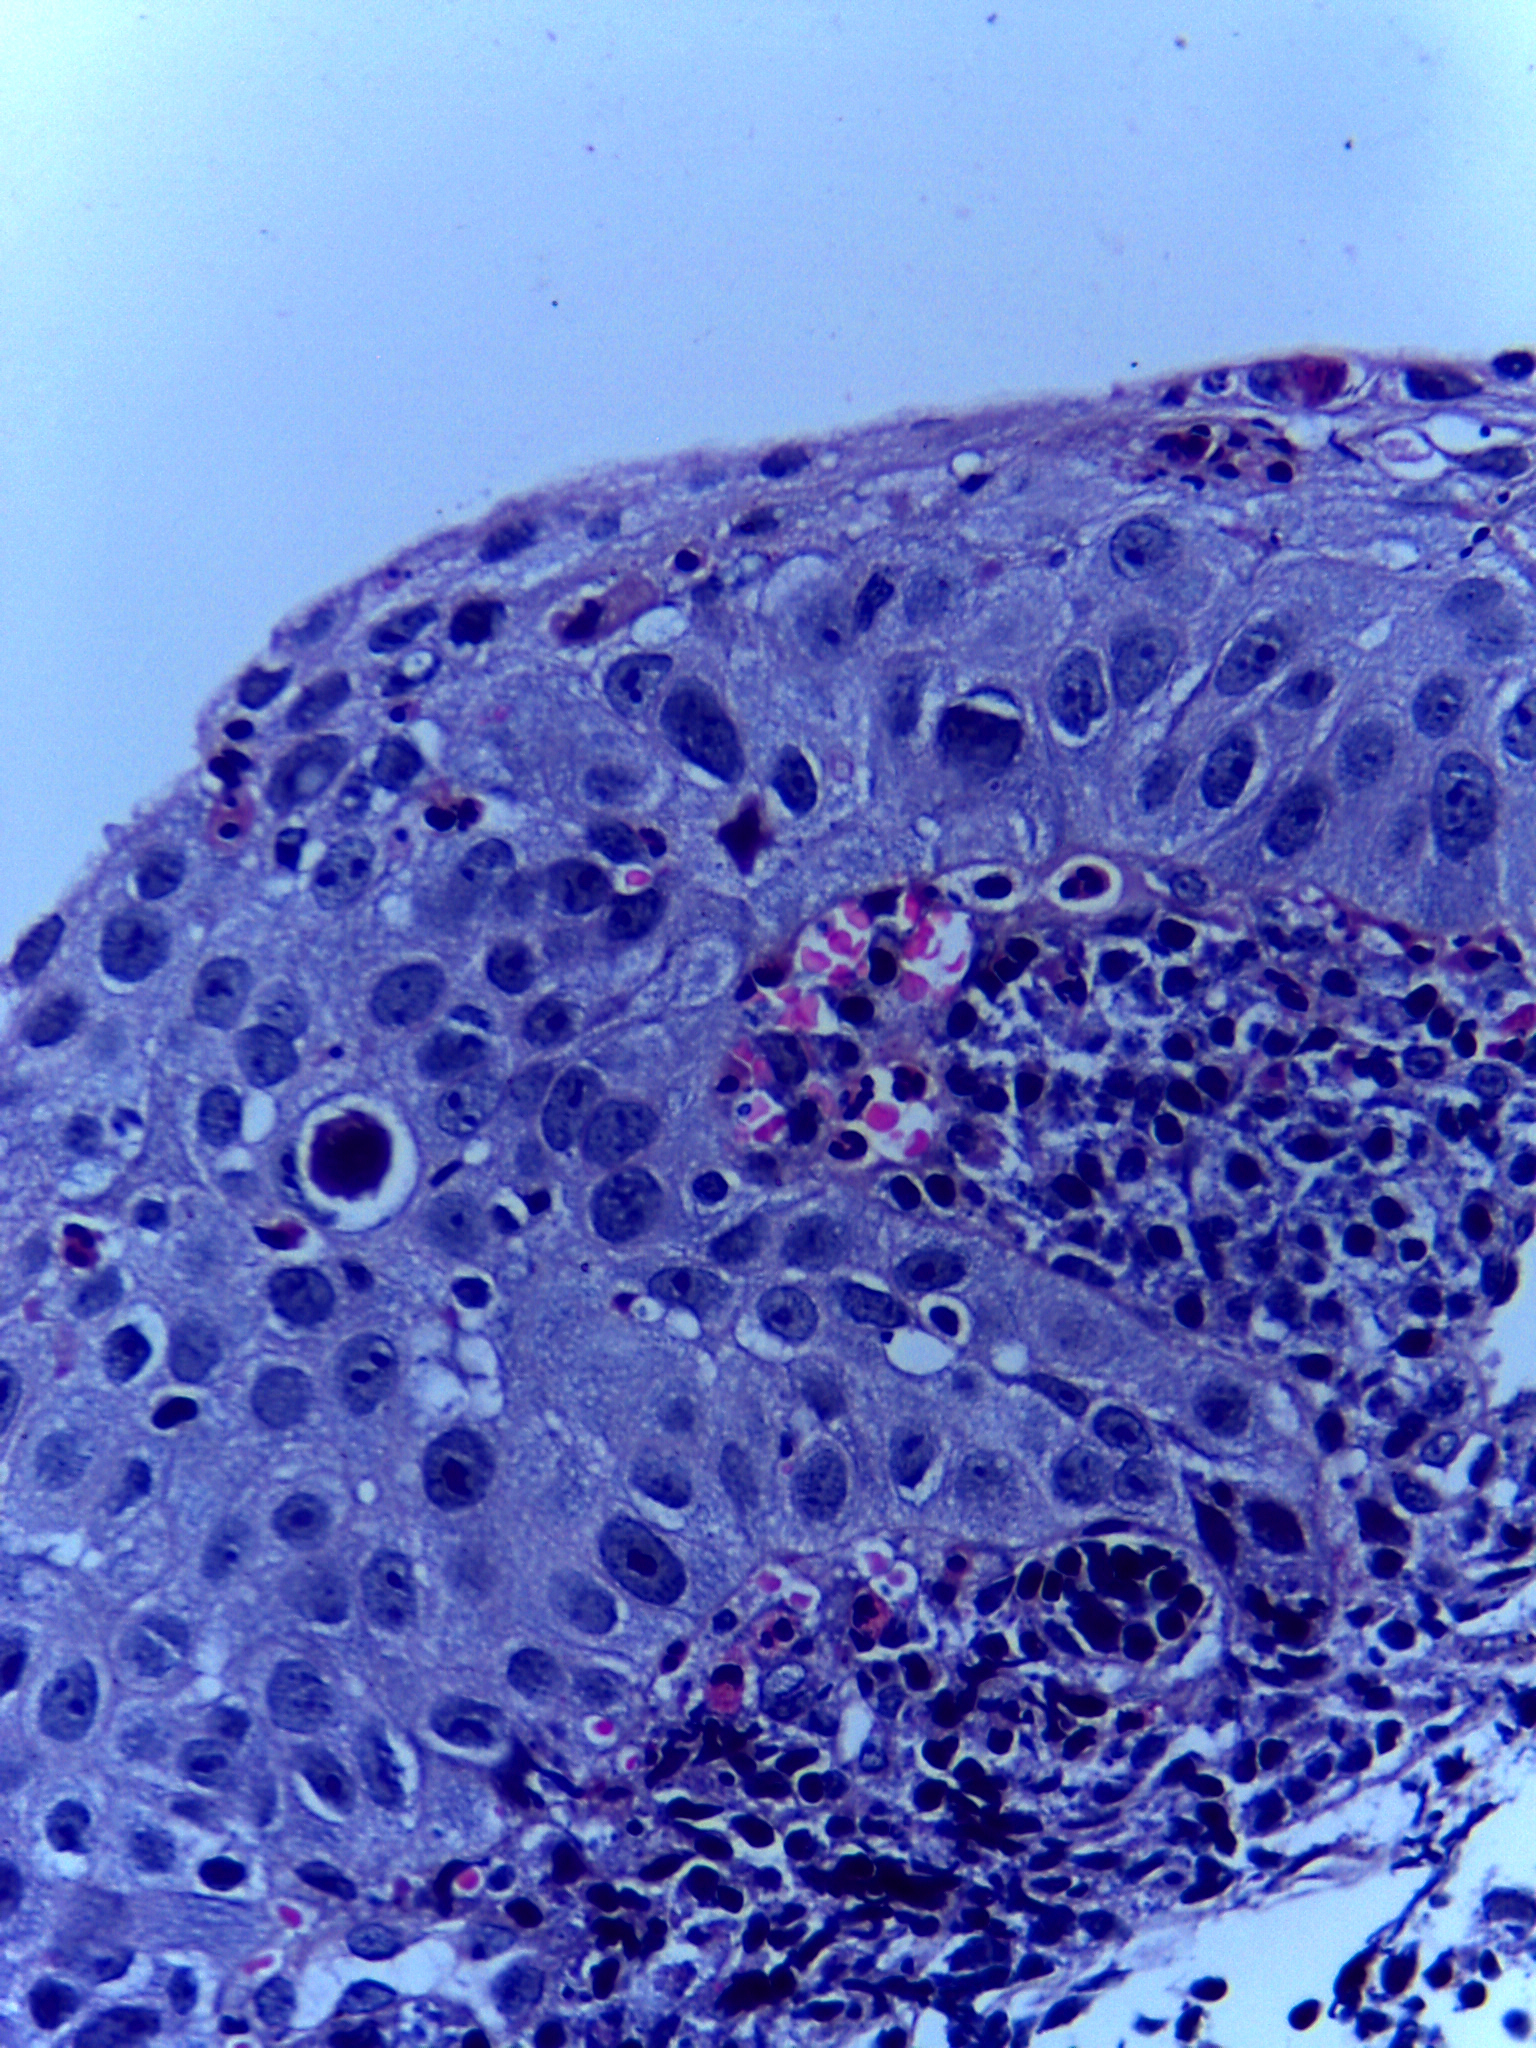
Diagnosis: OSCC